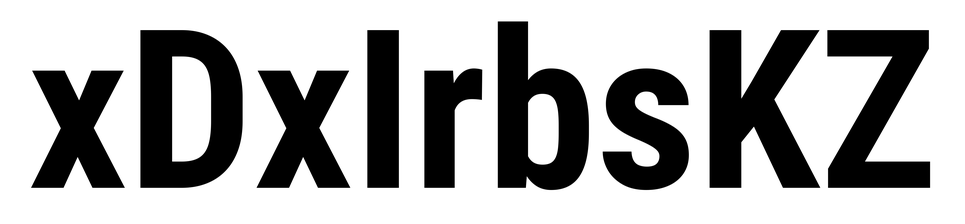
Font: Roboto_Condensed_Bold